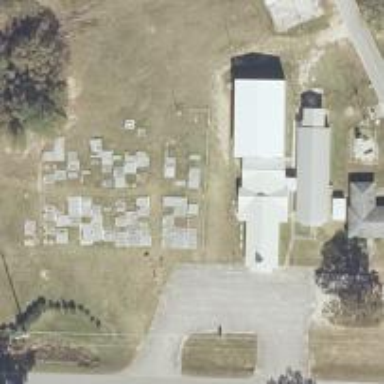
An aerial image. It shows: Cemetery.